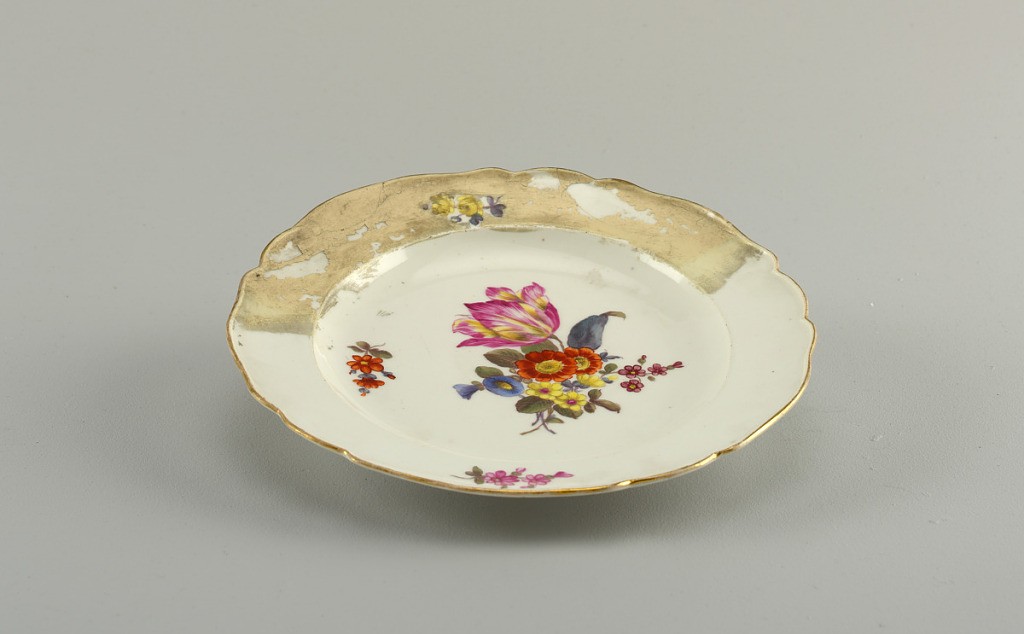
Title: Plate with Floral Pattern
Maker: Meissen Porcelain Manufactory, German, active from 1710 to the present
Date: late 18th–early 19th century
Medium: hard paste porcelain, vitreous enamel, gold
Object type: plate
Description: Molded plate with gilt rim. Scattered flower decoration.